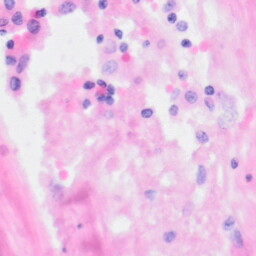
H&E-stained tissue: Kidney